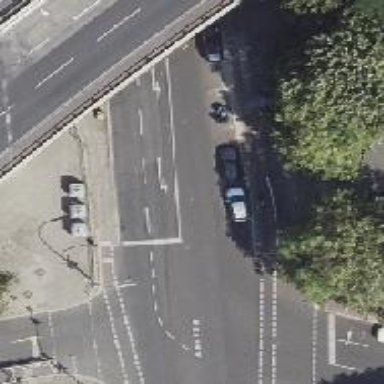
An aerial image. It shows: Tertiary road with asphalt surface. There is separate sidewalk and cycle track.